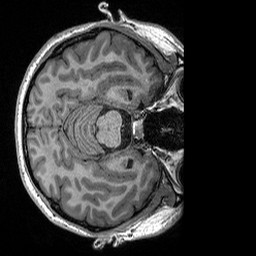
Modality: T1w
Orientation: axial
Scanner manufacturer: siemens
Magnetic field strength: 3 T
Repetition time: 2.3 s
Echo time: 0.00298 s